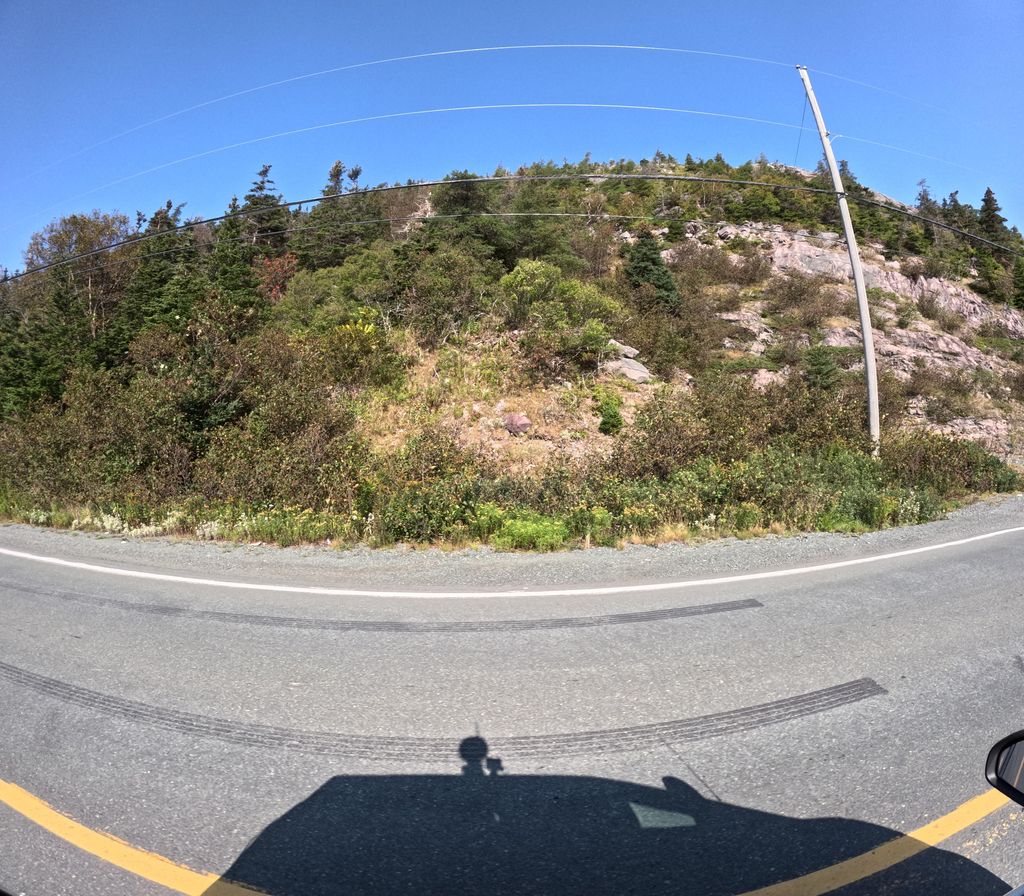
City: st_johns